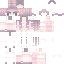
A female human skin with pale skin, wearing blonde long hair dressed in a blue tshirt and red pants, featuring a closed mouth.